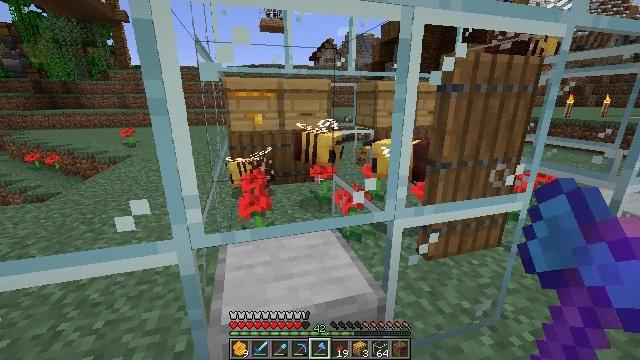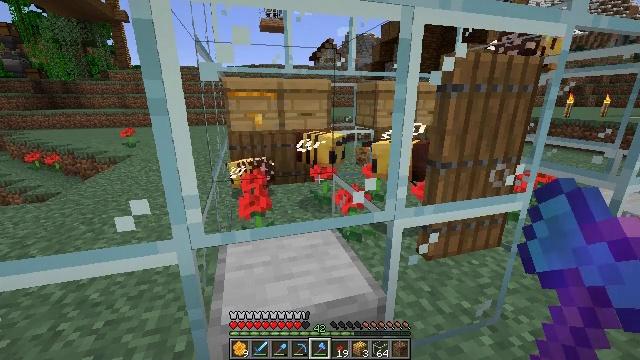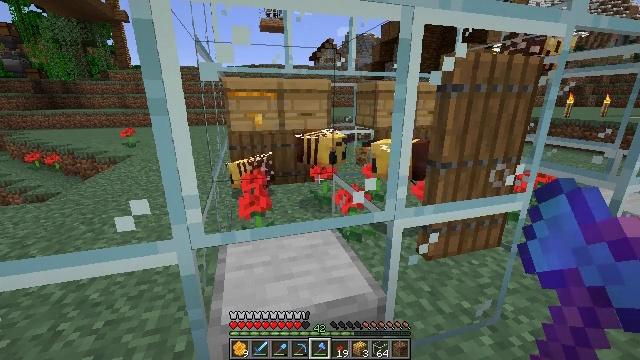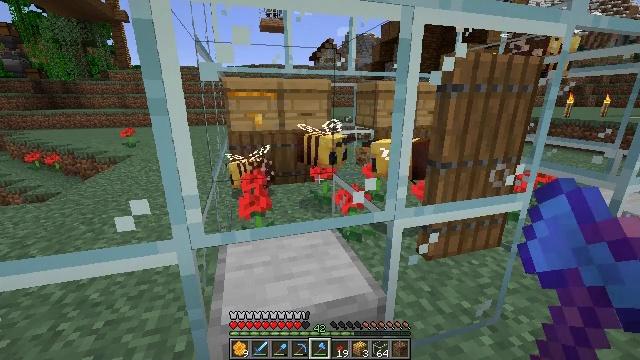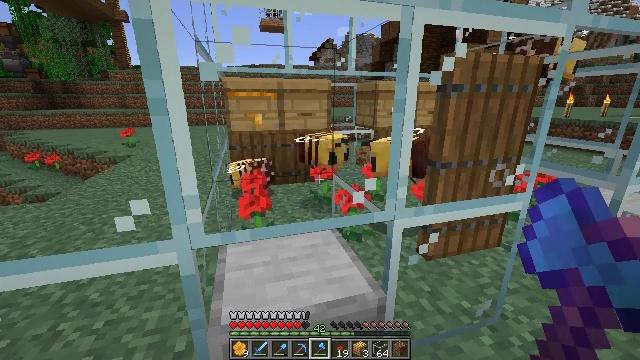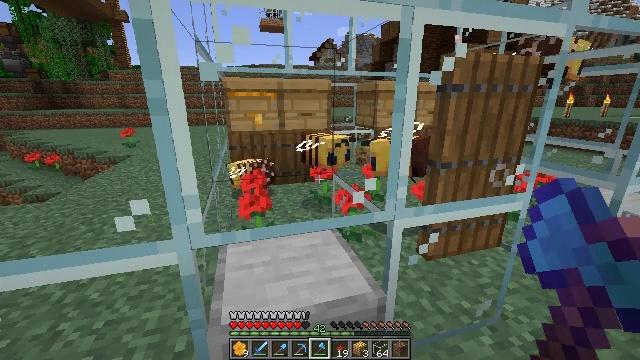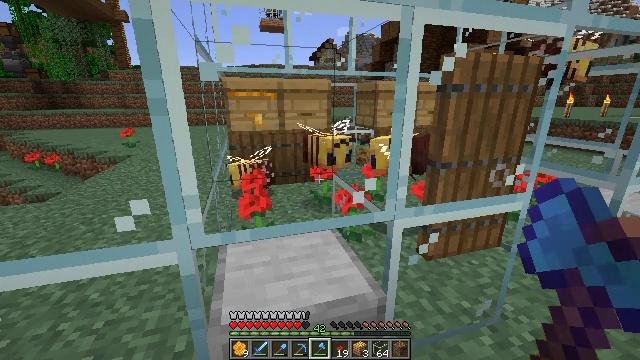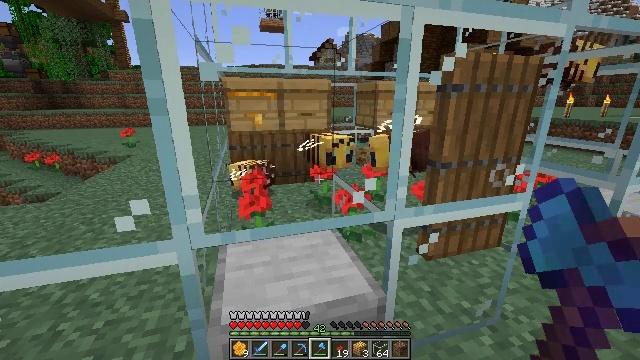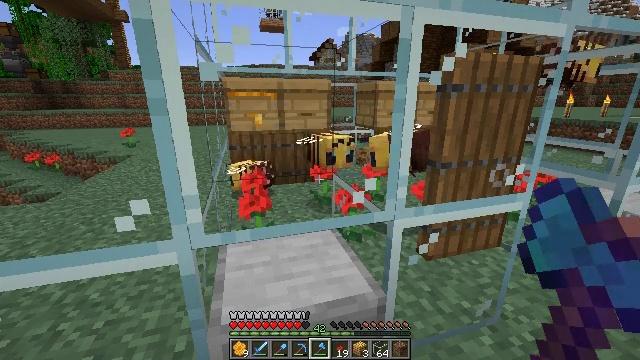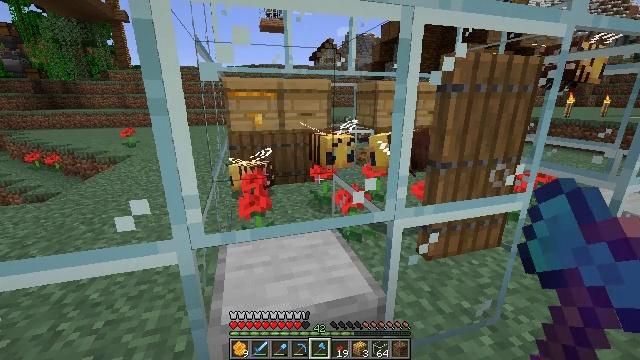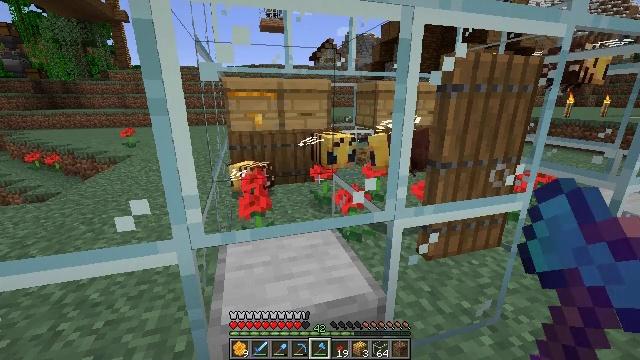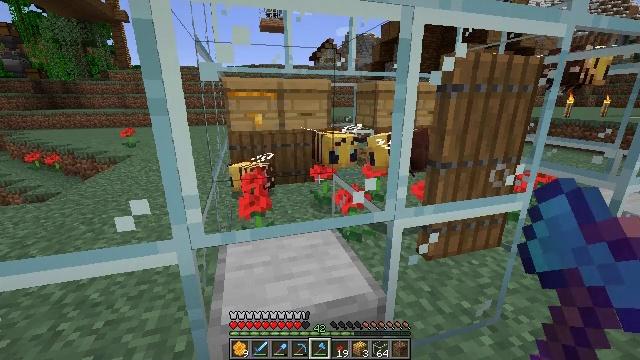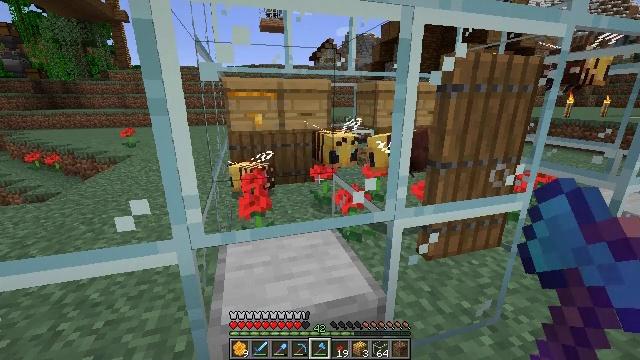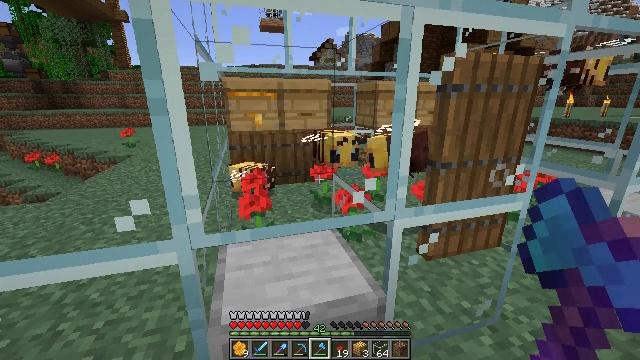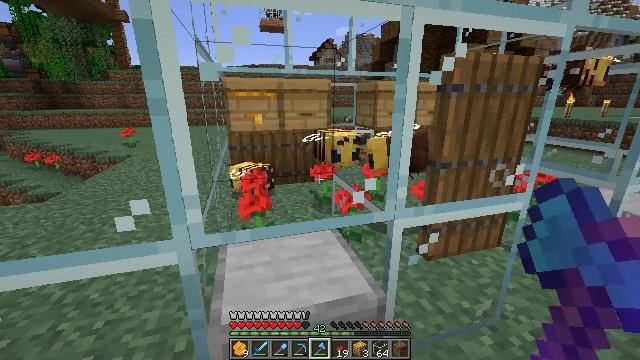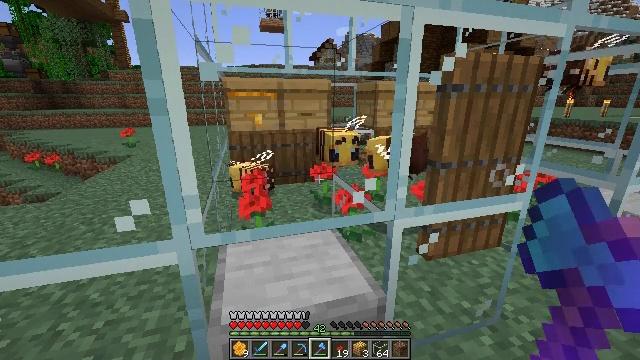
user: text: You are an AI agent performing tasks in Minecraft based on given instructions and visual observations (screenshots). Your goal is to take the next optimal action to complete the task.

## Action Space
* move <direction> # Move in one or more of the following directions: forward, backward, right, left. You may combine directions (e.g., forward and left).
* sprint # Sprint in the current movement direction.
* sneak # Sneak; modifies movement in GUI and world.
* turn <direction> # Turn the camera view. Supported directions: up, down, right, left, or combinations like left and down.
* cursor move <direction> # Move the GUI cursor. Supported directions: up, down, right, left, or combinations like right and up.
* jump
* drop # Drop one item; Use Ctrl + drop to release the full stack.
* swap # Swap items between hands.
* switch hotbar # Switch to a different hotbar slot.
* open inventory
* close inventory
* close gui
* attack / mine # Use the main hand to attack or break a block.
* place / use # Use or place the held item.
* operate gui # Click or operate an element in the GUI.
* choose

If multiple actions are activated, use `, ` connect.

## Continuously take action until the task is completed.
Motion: motion action
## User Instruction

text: Pick up the poppy from the field.
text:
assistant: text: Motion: attack / mine
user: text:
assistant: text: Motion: attack / mine
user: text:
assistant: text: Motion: attack / mine
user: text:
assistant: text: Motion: attack / mine
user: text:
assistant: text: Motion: attack / mine
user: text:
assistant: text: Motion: attack / mine
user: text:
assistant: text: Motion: attack / mine
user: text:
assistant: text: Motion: attack / mine
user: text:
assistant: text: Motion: attack / mine
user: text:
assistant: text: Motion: attack / mine
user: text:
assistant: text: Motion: attack / mine
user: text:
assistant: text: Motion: attack / mine
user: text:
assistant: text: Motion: attack / mine
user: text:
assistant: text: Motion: attack / mine
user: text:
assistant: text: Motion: attack / mine
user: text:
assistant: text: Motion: attack / mine
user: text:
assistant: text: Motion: attack / mine
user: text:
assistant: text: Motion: attack / mine
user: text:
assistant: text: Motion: attack / mine
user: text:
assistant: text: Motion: attack / mine
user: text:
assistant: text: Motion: attack / mine
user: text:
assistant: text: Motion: attack / mine
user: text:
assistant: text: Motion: attack / mine
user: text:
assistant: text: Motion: attack / mine
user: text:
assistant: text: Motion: attack / mine
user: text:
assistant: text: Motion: attack / mine
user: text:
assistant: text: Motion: attack / mine
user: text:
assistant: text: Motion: attack / mine
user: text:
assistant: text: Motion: attack / mine
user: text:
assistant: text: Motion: attack / mine